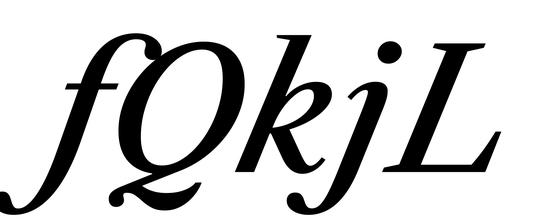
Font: LibreCaslonText-Italic_Medium_Italic